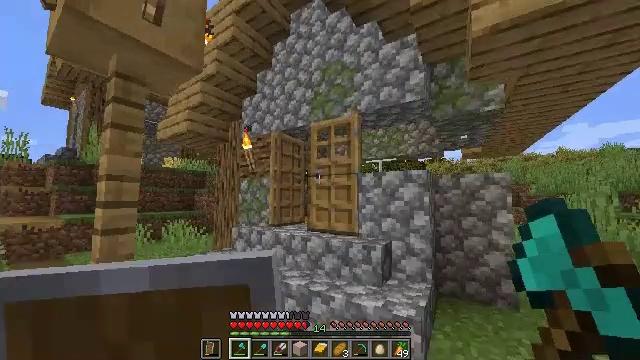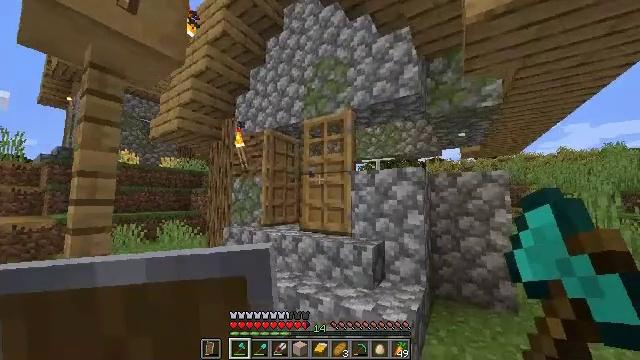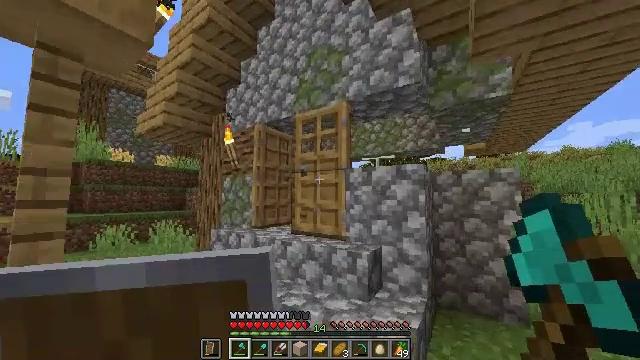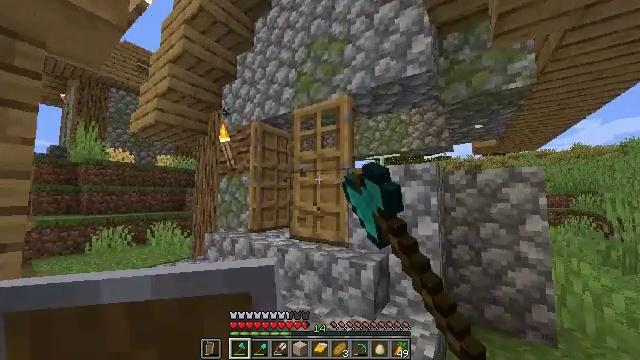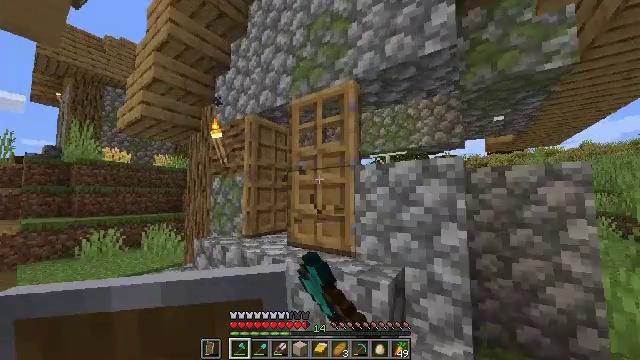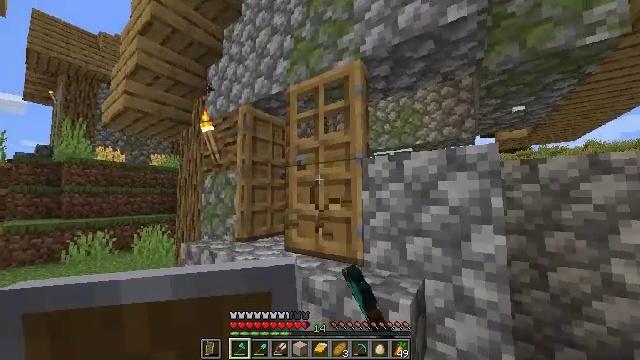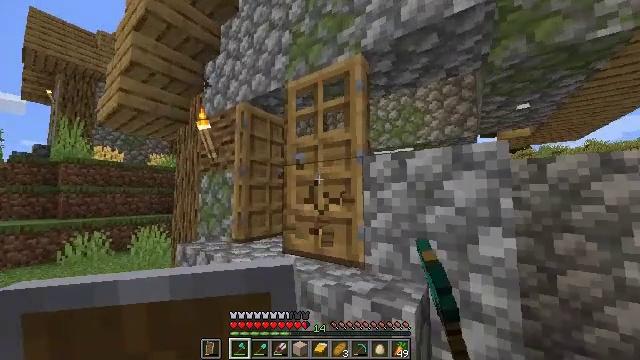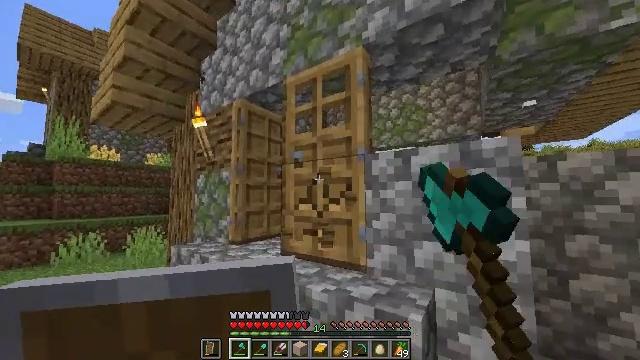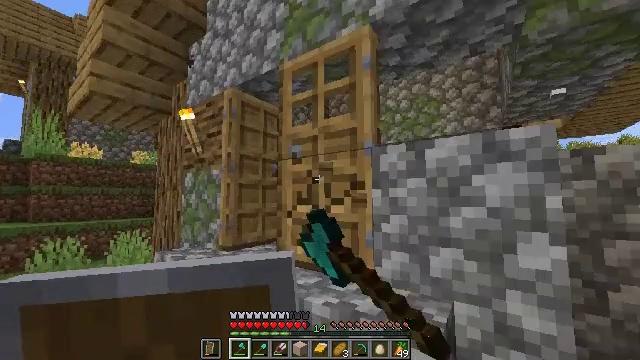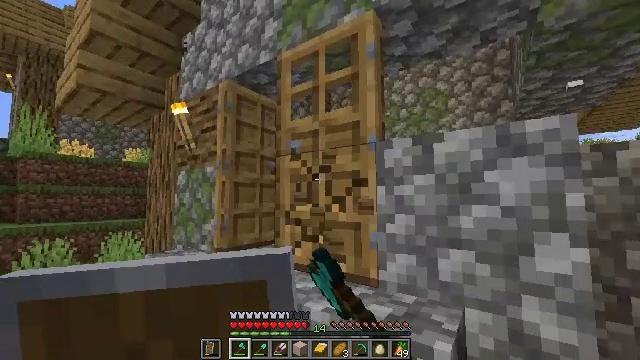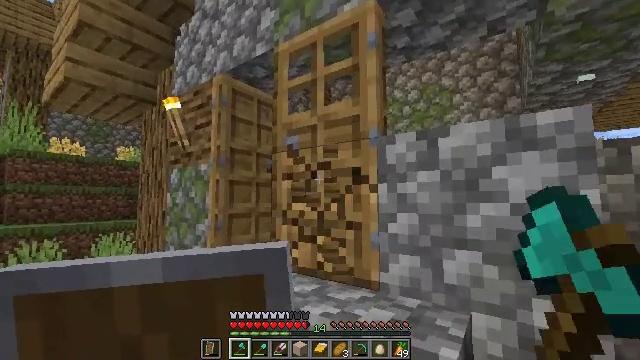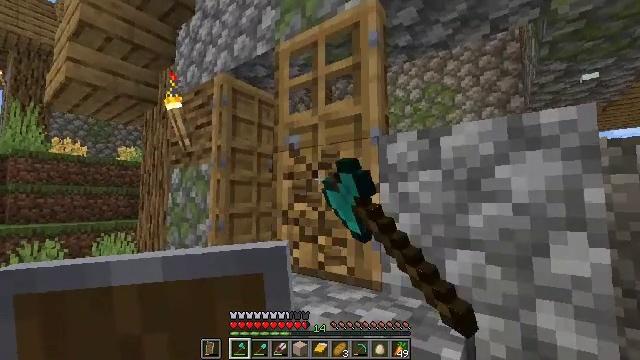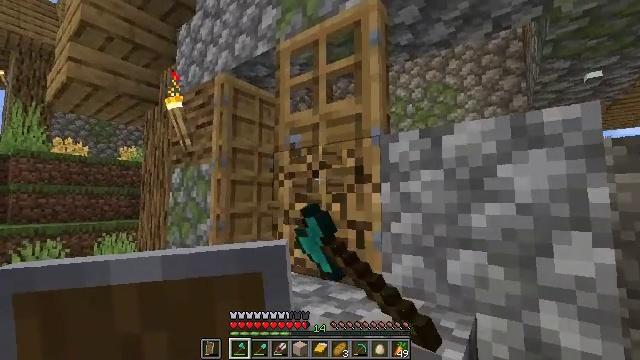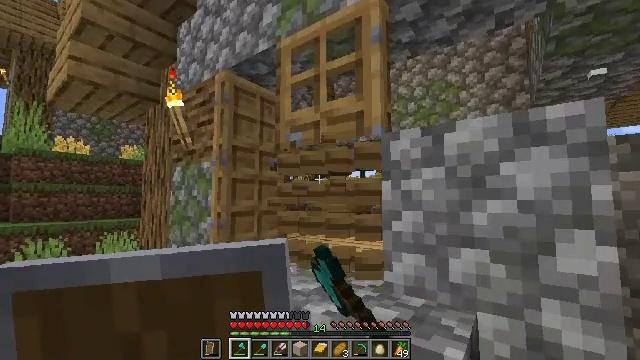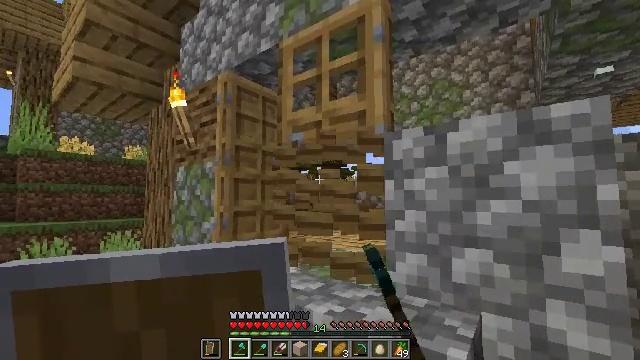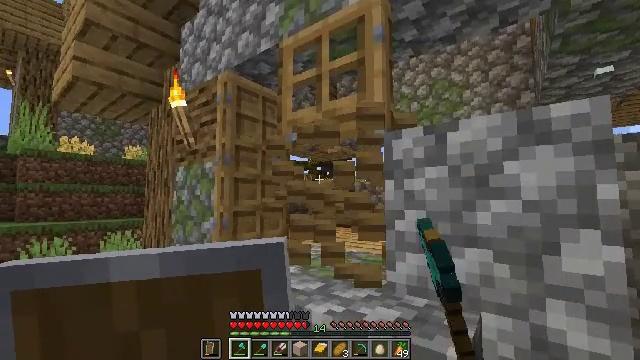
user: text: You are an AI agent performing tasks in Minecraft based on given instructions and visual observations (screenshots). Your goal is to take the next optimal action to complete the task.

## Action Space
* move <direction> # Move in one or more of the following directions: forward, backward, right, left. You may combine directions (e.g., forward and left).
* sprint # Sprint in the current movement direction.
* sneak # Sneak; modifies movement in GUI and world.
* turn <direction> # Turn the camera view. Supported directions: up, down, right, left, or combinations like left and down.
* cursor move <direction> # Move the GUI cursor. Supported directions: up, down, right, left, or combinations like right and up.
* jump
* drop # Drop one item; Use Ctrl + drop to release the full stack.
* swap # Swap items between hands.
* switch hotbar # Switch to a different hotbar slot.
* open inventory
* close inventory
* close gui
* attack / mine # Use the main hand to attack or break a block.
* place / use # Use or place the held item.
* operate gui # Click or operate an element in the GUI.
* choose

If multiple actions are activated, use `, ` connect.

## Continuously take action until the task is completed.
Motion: motion action
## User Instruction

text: Attack the oak door to gather it.
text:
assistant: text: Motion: move forward, sprint
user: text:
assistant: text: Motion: move forward, sprint, attack / mine
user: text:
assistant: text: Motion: move forward, sprint, attack / mine
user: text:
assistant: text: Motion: move forward, sprint, attack / mine
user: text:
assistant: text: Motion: move forward, sprint, attack / mine
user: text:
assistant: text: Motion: attack / mine
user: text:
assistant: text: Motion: attack / mine
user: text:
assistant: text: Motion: attack / mine
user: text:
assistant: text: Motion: attack / mine
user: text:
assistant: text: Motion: attack / mine
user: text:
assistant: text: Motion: attack / mine
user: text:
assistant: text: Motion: attack / mine
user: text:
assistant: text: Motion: attack / mine
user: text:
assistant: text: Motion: attack / mine
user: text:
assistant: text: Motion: attack / mine
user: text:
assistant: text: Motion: turn left, attack / mine
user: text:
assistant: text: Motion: turn left, attack / mine
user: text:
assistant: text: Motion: turn left, attack / mine
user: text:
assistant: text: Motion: turn left, attack / mine
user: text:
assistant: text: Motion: turn left, attack / mine
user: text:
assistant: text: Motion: attack / mine
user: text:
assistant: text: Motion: attack / mine
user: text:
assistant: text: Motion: attack / mine
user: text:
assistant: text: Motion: attack / mine
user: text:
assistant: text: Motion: attack / mine
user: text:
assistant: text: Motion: attack / mine
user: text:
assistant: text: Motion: attack / mine
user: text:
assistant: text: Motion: attack / mine
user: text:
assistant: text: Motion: attack / mine
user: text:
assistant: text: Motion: attack / mine